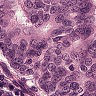
Metastatic tissue present: yes